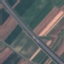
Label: Highway